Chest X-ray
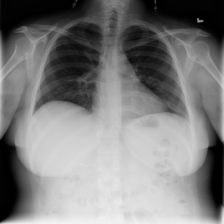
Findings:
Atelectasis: negative
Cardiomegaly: negative
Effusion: negative
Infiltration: negative
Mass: negative
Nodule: negative
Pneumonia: negative
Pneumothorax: negative
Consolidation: negative
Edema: negative
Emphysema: negative
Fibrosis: negative
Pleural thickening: negative
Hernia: negative